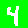
Digit: 4